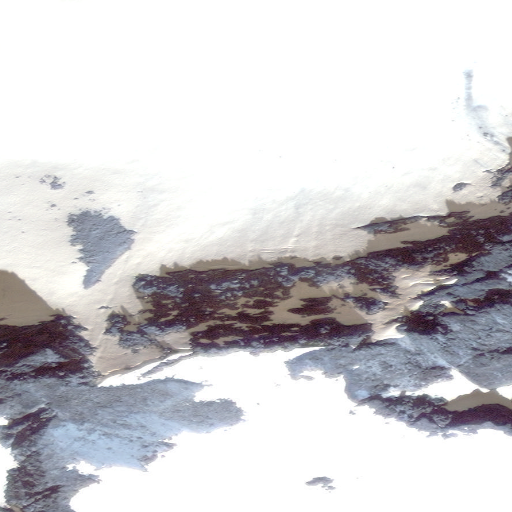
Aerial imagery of mountain in Alaska named Akuluktok Peak containing only unknown